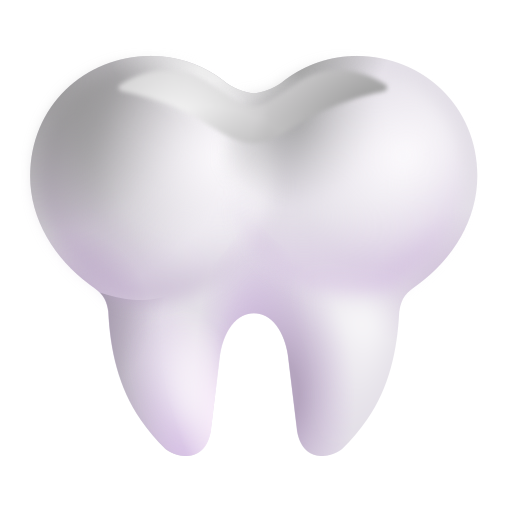
tooth color